Field crop: tomato
Growth stage: 1
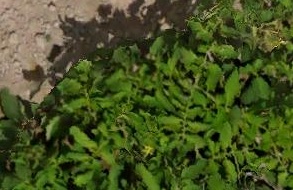
Species: tomato